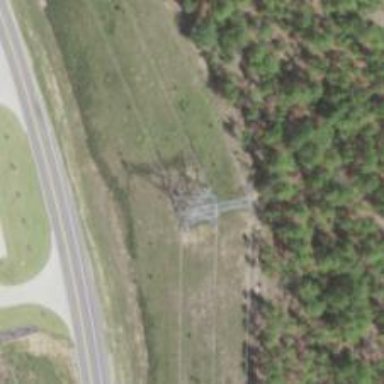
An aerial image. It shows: Lattice structure tower used for power distribution.